Question: I am pretty sure the idle connections are not being re-used or I am leaking connections. I have a simple route that start from a file consumer. The file consumer consumes text files. After picking up the file I check a table to ensure that this is not a duplicate file.
I then convert the message body from a file to string. I then split the file up and run the individual pieces through a route depending on what type of record it is. Each one of these routes eventually inserts this record into staging table on a server running on MySQL.
Below is a simplified version of the route.
'''
<bean id="myPool" class="java.util.concurrent.Executors" factory-method="newFixedThreadPool">
<argument index="0" value="8"/>
</bean>
<camelContext trace="false" handleFault="true" errorHandlerRef="redeliveryErrorHandler" id="FileETLProcess" xmlns="http://camel.apache.org/schema/blueprint">
<errorHandler type="DefaultErrorHandler" useOriginalMessage="true" id="redeliveryErrorHandler">
<redeliveryPolicy maximumRedeliveries="3" redeliveryDelay="25" backOffMultiplier="2" useExponentialBackOff="false" retryAttemptedLogLevel="INFO"/>
</errorHandler>
<onException useOriginalMessage="true">
<exception>java.lang.Exception</exception>
<handled>
<constant>true</constant>
</handled>
<log message="STARTING ERROR GENERAL HANDLER"/>
<bean ref="GeneralError"/>
<to uri="smtp://mailsrv?to=x.x@yadda.com&amp;from=Error@Camel.com.au&amp;subject=GENERAL ERROR: A File Could Not Be Imported&amp;contentType=text/html"/>
<to uri="file:d:/Inbox/.badFile?fileName=${file:onlyname.noext}_GENERALERROR_${date:now:yyyyMMddHHmmss}.${file:name.ext}"/>
</onException>
<route id="ExtractFileRoute">
<from uri="file:d:/Inbox?delay=10000&amp;move=.donebackup/${date:now:yyyyMMdd}/${file:onlyname.noext}_DONE_${date:now:yyyyMMddHHmmss}.${file:name.ext}&amp;readLock=changed&amp;include=.*.dl&amp;maxMessagesPerPoll=0&amp;sortBy=${file:length}"/>
<bean ref="FileCheck"/>
<choice>
<when>
<simple>${header.ACCEPTEDFILE} == 'YES'</simple>
<log message="File Import Route Started At:${date:now:yyyy-MM-dd HH:mm:ss}"/>
<convertBodyTo type="java.lang.String"/>
<log message="Converted File To String:${date:now:yyyy-MM-dd HH:mm:ss} handing data to File To DB route."/>
<split parallelProcessing="true" executorServiceRef="myPool" streaming="true" shareUnitOfWork="true">
<tokenize token="
"></tokenize>
<setHeader headerName="SPLITFINISHED">
<simple>${property.CamelSplitComplete}</simple>
</setHeader>
<setHeader headerName="SPLITNUMBER">
<simple>${property.CamelSplitIndex}</simple>
</setHeader>
<bean ref="EnrichHeader"/>
<choice>
<when>
<simple>${header.RECORDTYPE} == 'HEADER'</simple>
<doTry>
<unmarshal ref="bindyHeader"/>
<bean ref="HeaderPersist"/>
<choice>
<when>
<simple>${property.CamelSplitComplete} == true</simple>
<to uri="direct:auxrecordsmove"/>
</when>
</choice>
<doCatch>
<exception>java.lang.Exception</exception>
<handled>
<constant>true</constant>
</handled>
<bean ref="RecordErrorReport"/>
<choice>
<when>
<simple>${property.CamelSplitComplete} == true</simple>
<to uri="direct:auxrecordsmove"/>
</when>
</choice>
</doCatch>
</doTry>
</when>
<when>
<simple>${header.RECORDTYPE} == 'A'</simple>
<doTry>
<unmarshal ref="bindyAccount"/>
<bean ref="AccountPersist"/>
<choice>
<when>
<simple>${property.CamelSplitComplete} == true</simple>
<to uri="direct:auxrecordsmove"/>
</when>
</choice>
<doCatch>
<exception>java.lang.Exception</exception>
<handled>
<constant>true</constant>
</handled>
<bean ref="RecordErrorReport"/>
<choice>
<when>
<simple>${property.CamelSplitComplete} == true</simple>
<to uri="direct:auxrecordsmove"/>
</when>
</choice>
</doCatch>
</doTry>
</when>
<when>
<simple>${header.RECORDTYPE} == 'C'</simple>
<doTry>
<unmarshal ref="bindyComaker"/>
<bean ref="CoMakerPersist"/>
<choice>
<when>
<simple>${property.CamelSplitComplete} == true</simple>
<to uri="direct:auxrecordsmove"/>
</when>
</choice>
<doCatch>
<exception>java.lang.Exception</exception>
<handled>
<constant>true</constant>
</handled>
<bean ref="RecordErrorReport"/>
<choice>
<when>
<simple>${property.CamelSplitComplete} == true</simple>
<to uri="direct:auxrecordsmove"/>
</when>
</choice>
</doCatch>
</doTry>
</when>
Some other beans here........
<when>
<simple>${property.CamelSplitComplete} == true</simple>
<to uri="direct:auxrecordsmove"/>
</when>
<otherwise>
<to uri="smtp://ims-mail?to=ops@ipanic&amp;from=Error@yadda.com&amp;subject=URGENT:UNKOWN RECORD TYPE FOUND IN FILE"/>
<choice>
<when>
<simple>${property.CamelSplitComplete} == true</simple>
<to uri="direct:auxrecordsmove"/>
</when>
</choice>
</otherwise>
</choice>
</split>
</when>
<otherwise>
<to uri="file:d:/RMSInbox/.badFile?fileName=${file:onlyname.noext}_POSSIBLE_DUPLICATE_ERROR_${date:now:yyyyMMddHHmmss}.${file:name.ext}"/>
<bean ref="FileErrorReport"/>
<to uri="smtp://ims-mail?to=ops@panic.com&amp;from=Error@yadda.com&amp;subject=ERROR: A File Could Not Be Imported&amp;contentType=text/html"/>
</otherwise>
</choice>
</route>
'''
So each message on this route eventually hits a bean which will insert it into a database. So I added DBCP to the dependencies and then declare it in my osgi xml blueprint as follows:
'''
<bean id="dataSource" class="org.apache.commons.dbcp.BasicDataSource" destroy-method="close">
<property name="driverClassName" value="com.mysql.jdbc.Driver"/>
<property name="url" value="jdbc:mysql://Canttouchthis:3306/ETLDB"/>
<property name="username" value="ETLUser"/>
<property name="password" value="password"/>
<property name="initialSize" value="2"/>
<property name="maxActive" value="16"/>
<property name="maxIdle" value="16"/>
<property name="minIdle" value="2"/>
<property name="timeBetweenEvictionRunsMillis" value="180000"/>
<property name="minEvictableIdleTimeMillis" value="180000"/>
<property name="testOnBorrow" value="true"/>
<property name="testWhileIdle" value="true"/>
<property name="testOnReturn" value="true"/>
<property name="validationQuery" value="SELECT 1"/>
<property name="maxWait" value="10000"/>
<property name="removeAbandoned" value="true"/>
<property name="logAbandoned" value="false"/>
<property name="removeAbandonedTimeout" value="300"/>
</bean>
'''
I also declare my beans that will do the processing like this:
'''
<bean id="AccountPersist" class="com.foo.NewAccount.AccountInformationToDatabase">
<property name="dataSource" ref="dataSource"/>
</bean>
'''
Now when the split on the file has been finished I want to ensure that the records match up. Basically the file has account records and some auxiliary information. So I check in the routes when the split is finished and then once the file is completely in the staging tables I run some additional sanity checks in MySQL.
This second route looks something like this:
'''
<route trace="false" id="MoveMatchingAuxRecordsFromStage">
<from uri="direct:auxrecordsmove"/>
<log message="File Import Route Ended At:${date:now:yyyy-MM-dd HH:mm:ss}"/>
<log message="ETL Route Start AT: ${date:now:yyyy-MM-dd HH:mm:ss}"/>
<log message="Moving Matching Comaker records at: ${date:now:yyyy-MM-dd HH:mm:ss}"/>
<bean ref="CoMakerETL"/>
<log message="Matching Comaker records move finised at: ${date:now:yyyy-MM-dd HH:mm:ss}"/>
<log message="Moving Matching Credit History records at: ${date:now:yyyy-MM-dd HH:mm:ss}"/>
<bean ref="CreditHistoryETL"/>
<log message="Matching Credit History records move finised at: ${date:now:yyyy-MM-dd HH:mm:ss}"/>
<log message="Moving Matching Extra Detail records at: ${date:now:yyyy-MM-dd HH:mm:ss}"/>
<bean ref="ExtraDetailInformationETL"/>
<log message="Matching Extra Detail records move finised at: ${date:now:yyyy-MM-dd HH:mm:ss}"/>
<log message="Moving Legal Information records at: ${date:now:yyyy-MM-dd HH:mm:ss}"/>
<bean ref="LegalInformationETL"/>
<log message="Matching Legal Information records move finised at: ${date:now:yyyy-MM-dd HH:mm:ss}"/>
<log message="ETL Route Finished At ${date:now:yyyy-MM-dd HH:mm:ss}"/>
</route>
'''
So in my testing everything went fine I could import quiet effectively like this. My problems started when I placed more than 5 files in the folder. Basically I watch MySQL grow the connection pool to the maximum size and then not re-use the connections.
So we hit 16 concurrent connections they go to sleep after the a couple of files has been loaded then somewhere at the 4,5,6 file all of a sudden I get the following error:
'''
Cannot get a connection, pool error Timeout waiting for idle object
'''
Or as it appears in the log
'''
[ pool-3-thread-35] oveMatchingAuxRecordsFromStage INFO Matching Extra Detail records move finised at: 2013-07-26 17:41:59
[ pool-3-thread-35] oveMatchingAuxRecordsFromStage INFO Moving Legal Information records at: 2013-07-26 17:41:59
[ pool-3-thread-35] DefaultErrorHandler INFO Failed delivery for (MessageId: ID-IMS-WS2013-001-52799-1374824474993-0-2693 on ExchangeId: ID-IMS-WS2013- 001-52799-1374824474993-0-3230). On delivery attempt: 0 caught: java.lang.Exception: Cannot get a connection, pool error Timeout waiting for idle object
[thread #0 - file://d:/RMSInbox] ExtractRMSNewAccountFileRoute INFO STARTING ERROR GENERAL HANDLER
'''
The MySQL max connections have been pushed to a massive 512. I have tried various pool sizes, threading options etc.
As a matter of interest all of my JDBC code follows this structure. It is not complicated SQL just insert statements....
'''
public class RecordParserErrorReporter {
private static final String SQL_INSERT="INSERT INTO 'ETL'.'ETLLog' "+
" ( "+
" 'ETL_log_text', "+
" 'filename', "+
" 'record_number', "+
" 'error_message') "+
" VALUES "+
" ( "+
" ?, "+
" ?, "+
" ?, "+
" ? "+
" ); ";
private BasicDataSource dataSource;
public BasicDataSource getDataSource() {
return dataSource;
}
public void setDataSource(BasicDataSource dataSource) {
this.dataSource = dataSource;
}
public void HandleError
(
@Body String msgBody
, @Headers Map hdr
, Exchange exch
)
{
Connection conn = null;
PreparedStatement stmt=null;
try
{
Exception e = exch.getProperty(Exchange.EXCEPTION_CAUGHT,Exception.class);
conn= dataSource.getConnection();
stmt =conn.prepareStatement(SQL_INSERT);
stmt.setString(1, msgBody);
stmt.setString(2, (String)hdr.get("CamelFileName"));
stmt.setInt(3, (Integer)hdr.get("SPLITNUMBER"));
stmt.setString(4, e.getMessage());
stmt.executeUpdate();
}
catch (Exception e)
{
System.out.println(e.getMessage());
}
finally
{
try
{
if (stmt!=null)
{
stmt.close();
}
if (conn!=null)
{
conn.close();
conn= null;
}
}
catch(SQLException e)
{
System.out.println(e.getMessage());
}
}
}
'''
}
How do I track down why my connections are not being reused? Or if I am leaking connections how do I track that down?
Update:
I set the file consumer to consume 1 file on each poll with a second delay between the polls. I can see it creating a new connection pool for each time the route starts and then not reusing the previously created pool. Appears that for every file I queue a new connection pool is created. Not exactly what I want. Is this correct.
I have included a screen shot of how this looks see below:

Update 2:
This not running under spring DM but a OSGI blue print. I am pretty convinced that the datasource is getting instantiated more than once.
Update 3:
Well ok so the datasource is not getting instantiated more than once. The idle connections are simply not used. I did find something interesting though so I suspect this might be related to what I am see more info in the link here: <URL>
Judging by the amount of view this question is getting I am pretty much stuck out there.
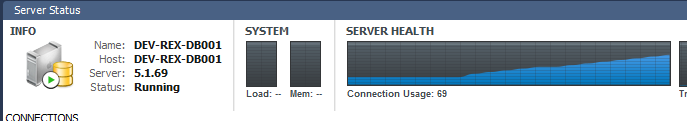
Answer: Found the problem. This was a real picnic error or id10t mistake on my side.
In my ETL beans I had the following lines of code
'''
try
{
conn= dataSource.getConnection();
stmt =conn.prepareStatement(SQL_ETL_INSERT);
stmt.setString(1, (String)hdr.get("CamelFileName"));
stmt.executeUpdate();
conn= dataSource.getConnection();
stmt =conn.prepareStatement(SQL_ETL_DELETE);
stmt.setString(1, (String)hdr.get("CamelFileName"));
stmt.executeUpdate();
}
catch (Exception e)
{
throw new Exception(e.getMessage());
}
finally
{
try
{
if (stmt!=null)
{
stmt.close();
stmt= null;
}
if (conn!=null)
{
conn.close();
conn= null;
}
}
catch(SQLException e)
{
throw new Exception(e.getMessage());
}
}
'''
Notice I run the 'conn= dataSource.getConnection();' twice! Then I release only one of the connections. Copy and paste and late nights coding does not mix.